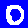
Digit: 0